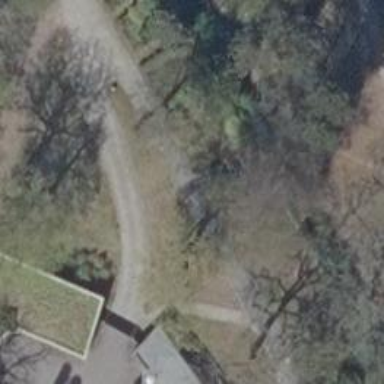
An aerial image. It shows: Historic tomb in cemetery.